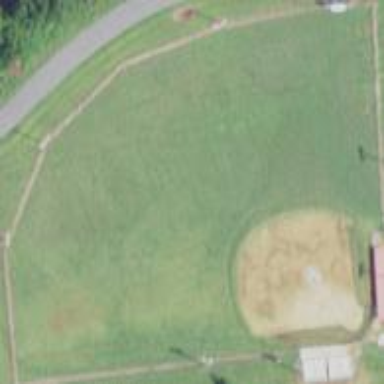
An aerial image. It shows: Baseball pitch for leisure land activities.